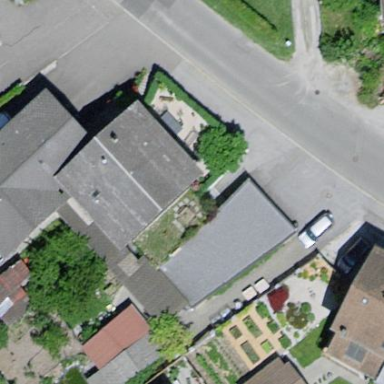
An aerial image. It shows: Garage building.